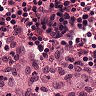
Metastatic tissue present: no